Question: this is email i want to show:

this is my Code :
'''
getemail = driver.find_element_by_xpath(".//b[contains(text(), '@')]").text
print(getemail)
'''
and it showed nothing. Thank you for help!
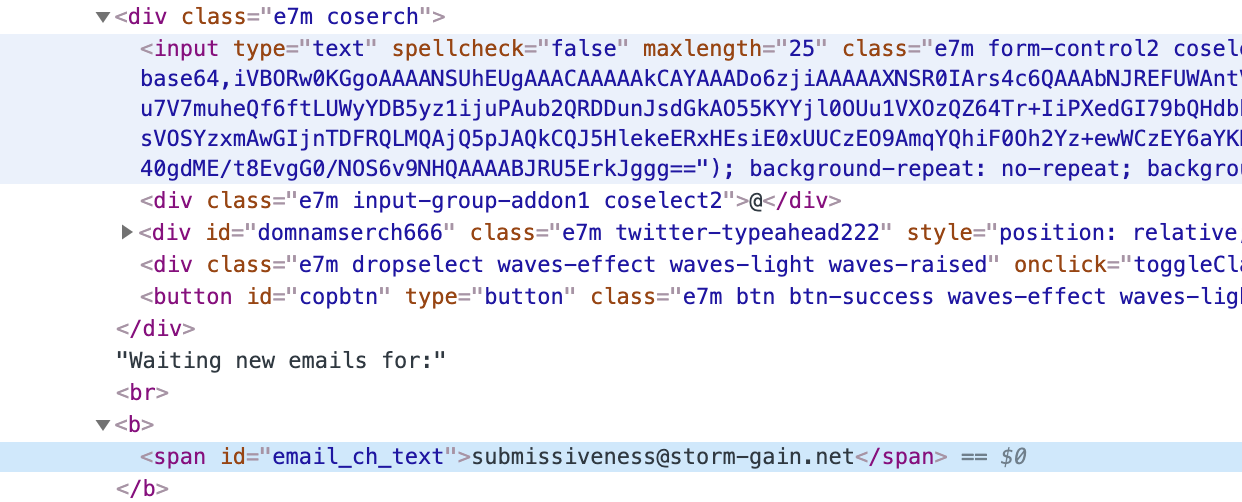
Answer: It would be easier to find that information by using the ID instead.
'''
email = driver.find_element_by_id("email_ch_text").text
'''